Question: I have been tasked with pulling out information (which appears to be just a RTF document) for a client displayed in a 3rd party's software so it can be imported to our software (The client is switching software vendors to us and we are trying to convert their records over to us).
The main issue is the file they are storing the record's data in is <URL> recognized. I do not know if the unzipping worked and this is a unknown format, or the attempt at repairing the file caused it to decompress incorrectly but it did not throw any errors after doing it.
What would be the process of attempting to see if the control they are using is one from a common library I could buy so I could just provide the same data-source then parse out the information I need from the control?

I do know the main bulk of the program was written using <URL>. And from Sybase's site they claim that PowerBuilder is .NET based but trying to open the exe with ILSpy says there is no managed assembly available inside the exe. However I have never used PowerBuilder and the exe is signed by sybase, not the 3rd party vendor, so I may need to try and find a library the sybase exe is loading and handing off to.
So now that the easy solution (ILSpy) is off the table what would be the next step in identifying what they are using to render that document (or at least I need to figure out how to find out where to look with ILSpy)?
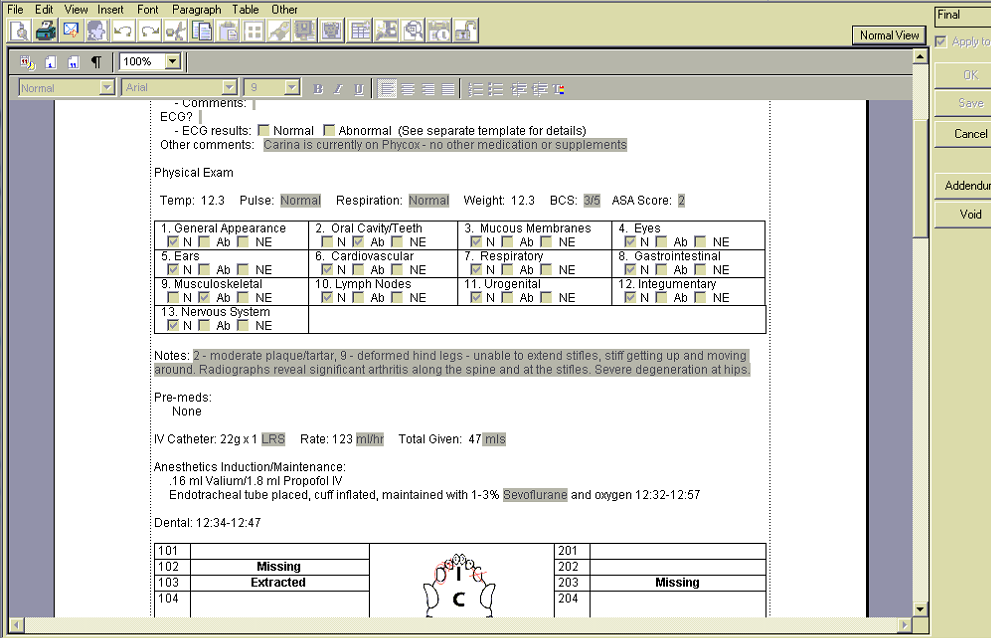
Answer: At the risk of being Captain Obvious, doesn't the .ENC extension imply that the file has been "ENCrypted"? (At least, that's one of the potential interpretations that I've seen used.) That would explain the lack of discernible file format. To be more certain, since you can see the plain text through the application, I'd search for a key word through the decompressed data; if it's not there, since it's already been compressed with a ZIP algorithm (no point trying to compress twice.. at least no point from a compression point of view), then it's likely encrypted as well.
If that's the case, then you'll have to:
- - - -
If you had just the encrypted data and it had been properly done, this task should be impossible (without taking centuries). However, there's no guarantee that it's been done correctly, and you have the benefit of being able to observe the executable and test with it. With the right combination of experts, it could be done. (You say "infinite budget", didn't you? )
One final note, for which I'm infinitely less qualified to make. If this is encryption, and it could be construed as copy-protection of the data, then this task could be a legally risky one, depending on the laws in your jurisdiction. Make sure get qualified counsel on this; don't trust your PHBs to do it for you. (An cynicism.)
Good luck,
Terry.